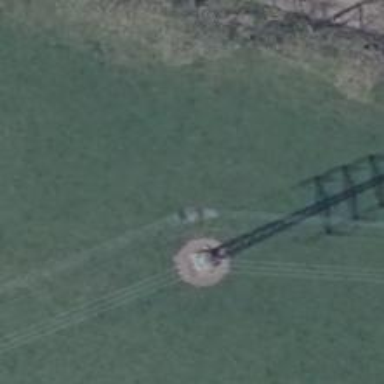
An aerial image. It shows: Power tower.